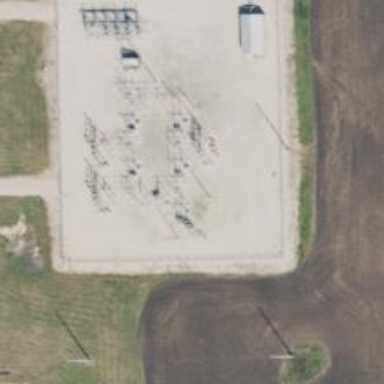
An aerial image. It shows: Switch for power supply.